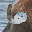
Label: 6